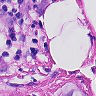
Metastatic tissue present: yes